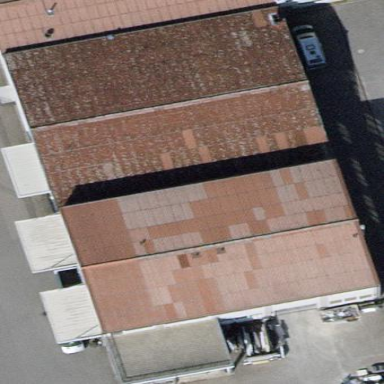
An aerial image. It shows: Industrial building.